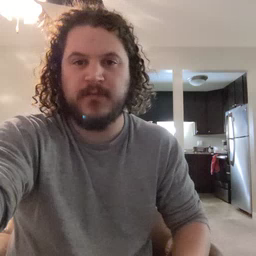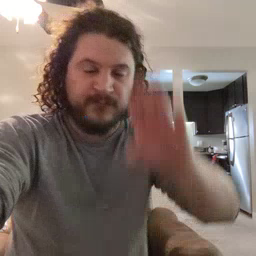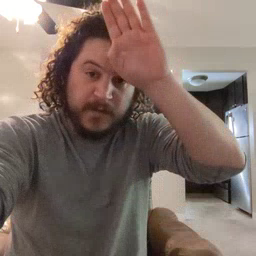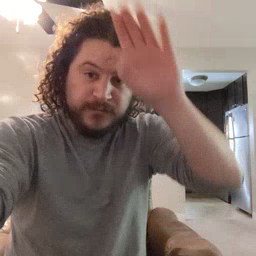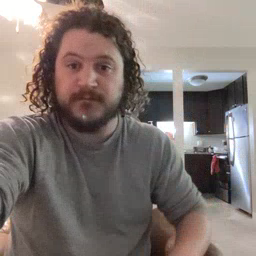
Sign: fireman